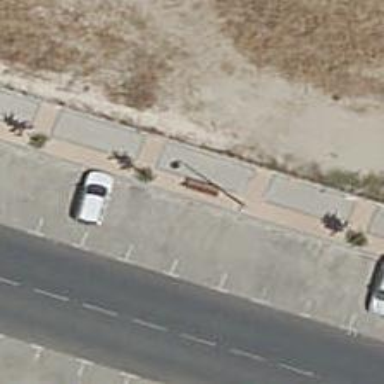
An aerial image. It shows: Bench for seating.